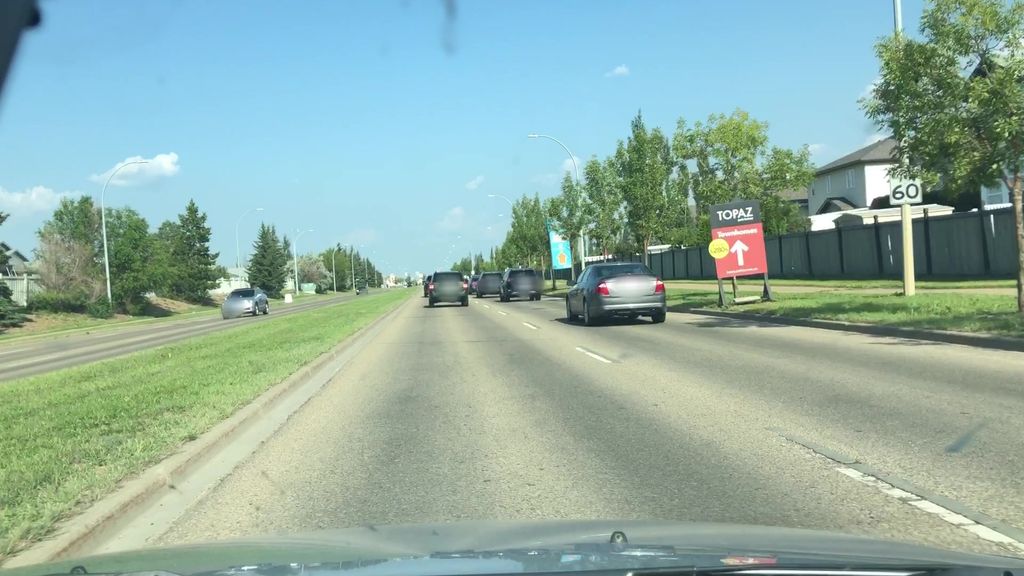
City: edmonton